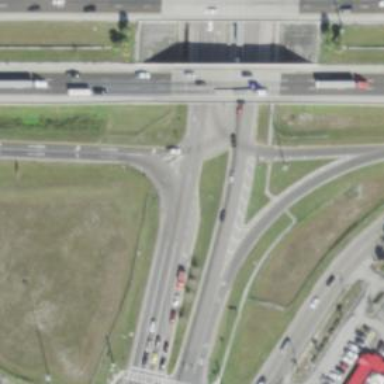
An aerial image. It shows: Motorway link road with diamond junction.